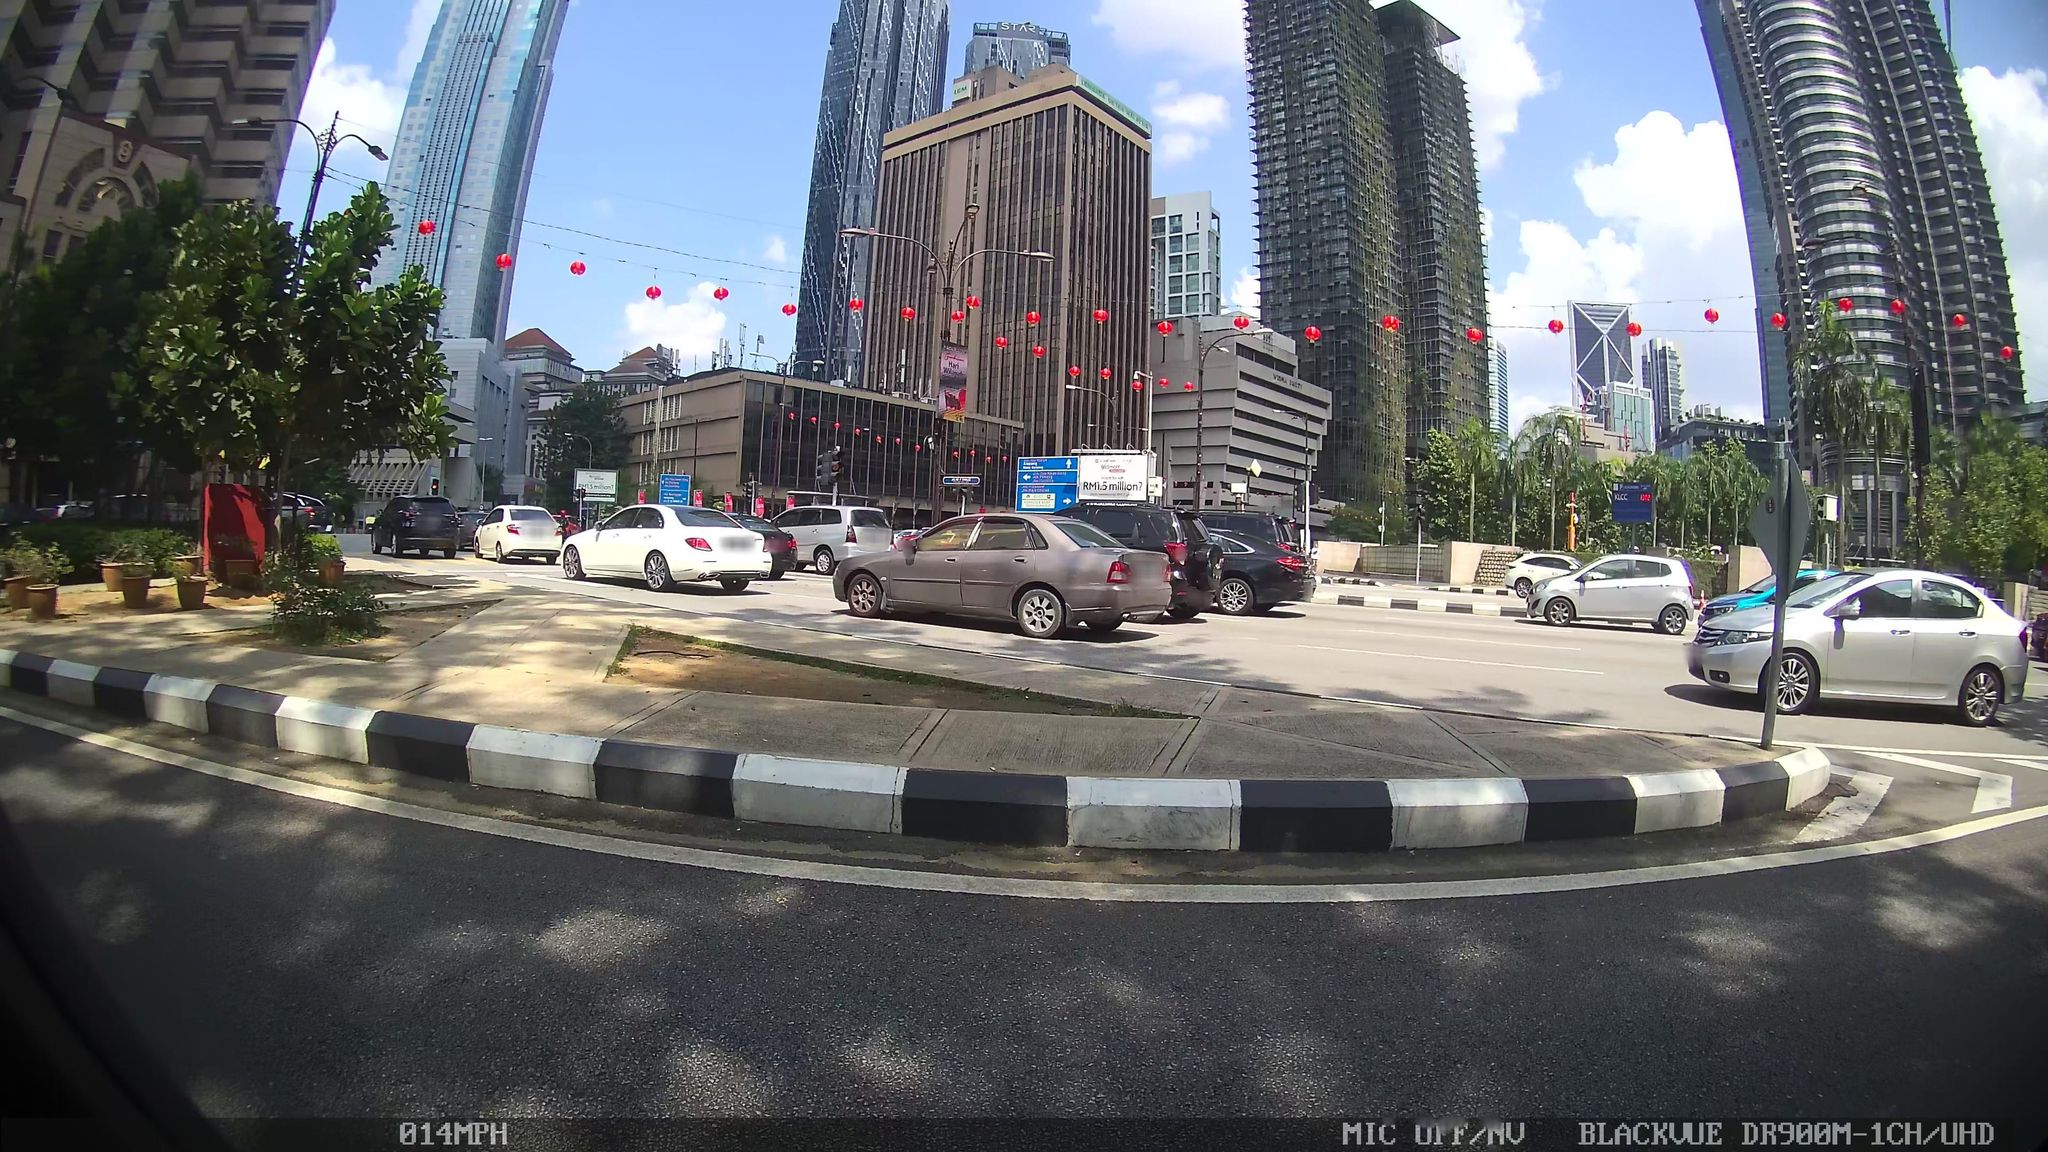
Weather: clear
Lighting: day
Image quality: good
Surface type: driving surface
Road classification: motorway_link, service
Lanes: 4, 2, 1
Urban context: urban centre
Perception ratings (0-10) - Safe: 6.35, Lively: 8.57, Beautiful: 2.91, Boring: 2.35, Depressing: 5.61, Wealthy: 6.46